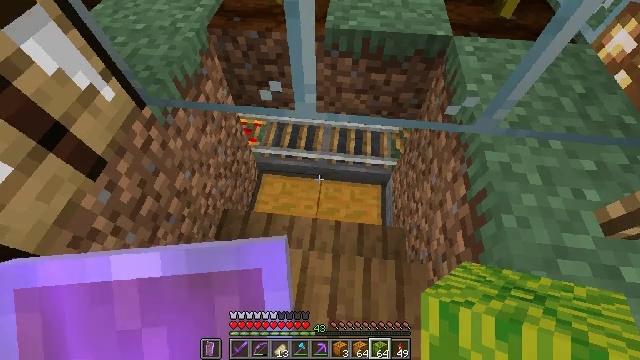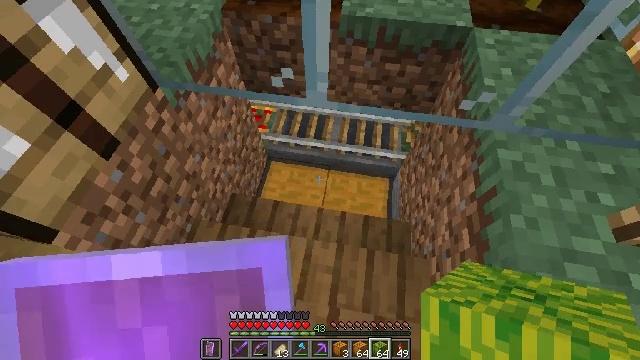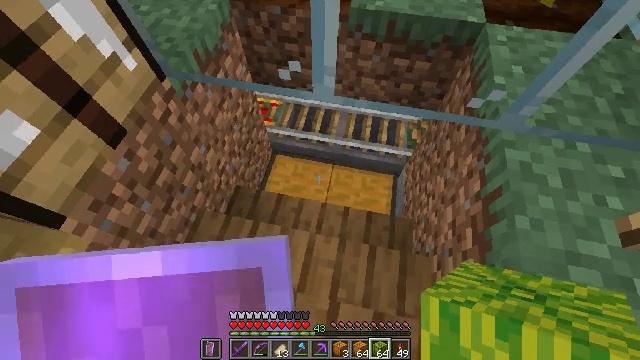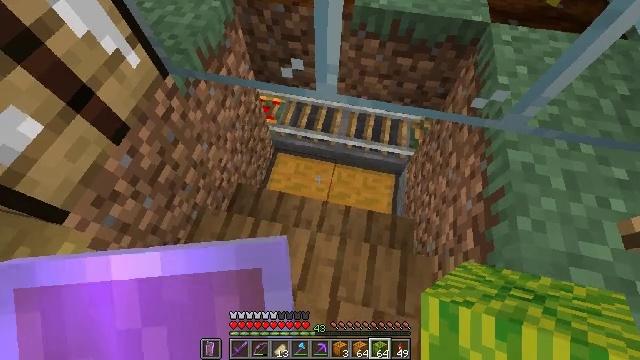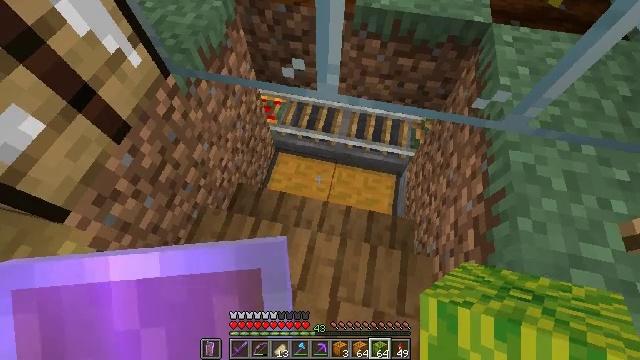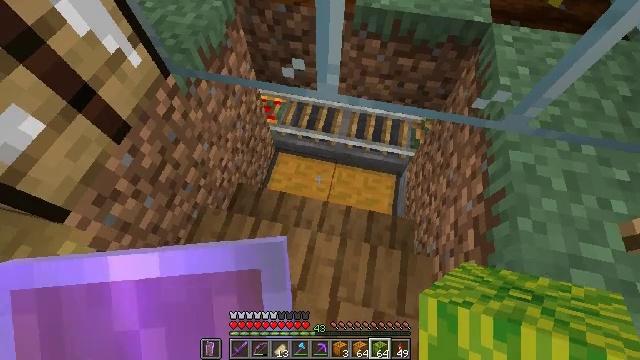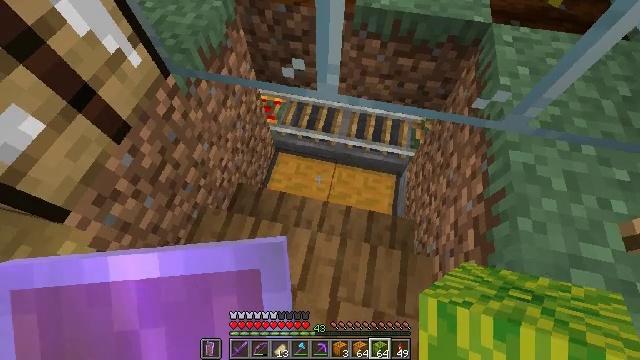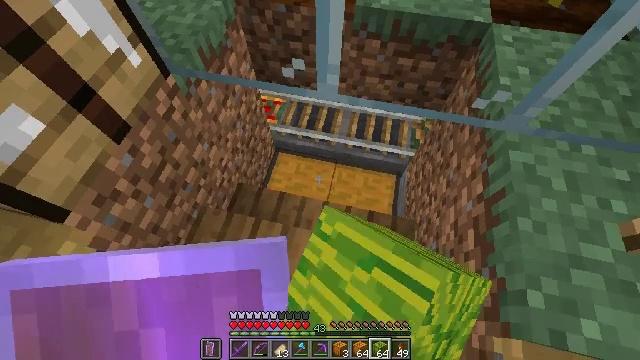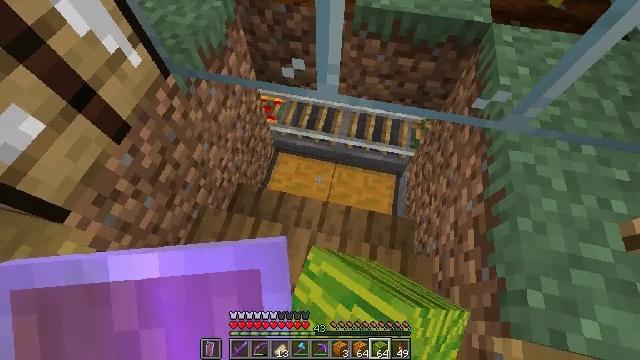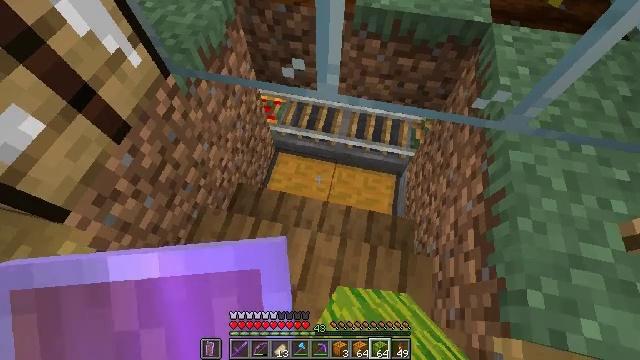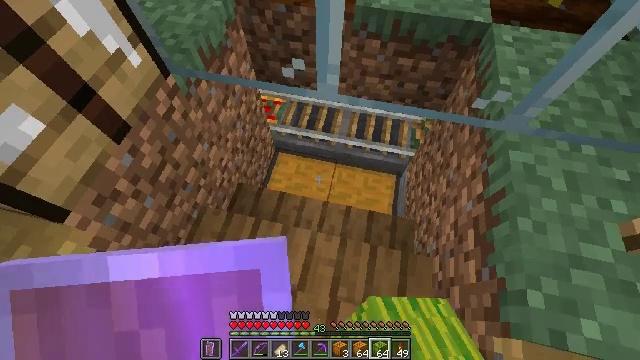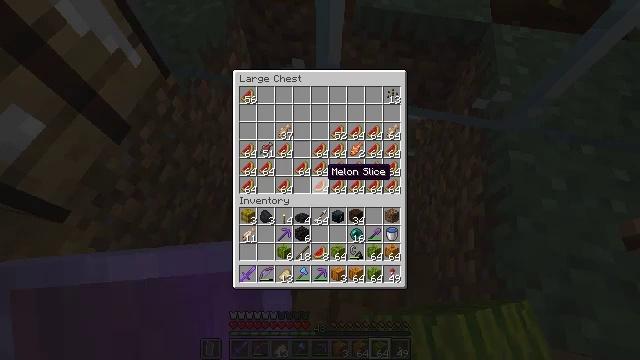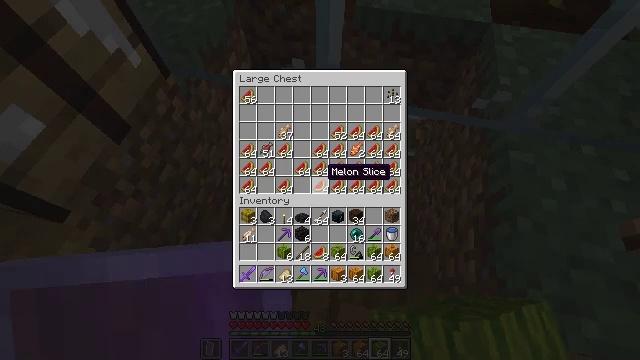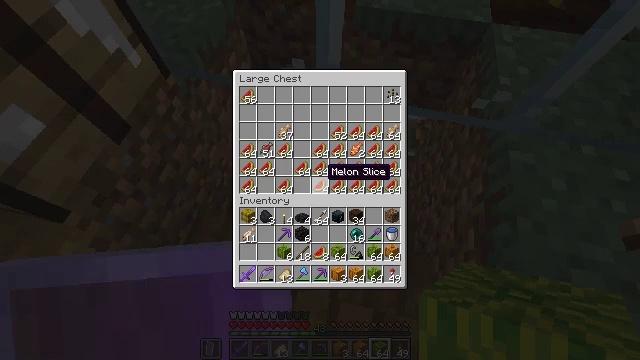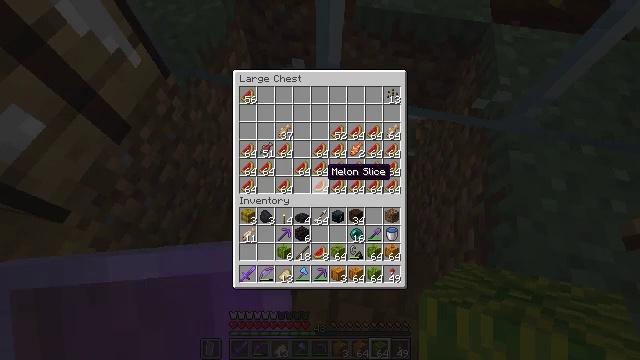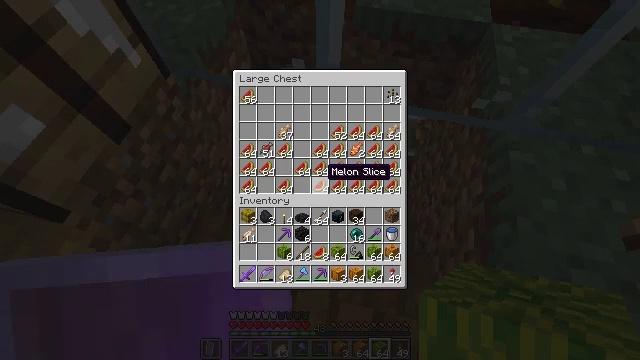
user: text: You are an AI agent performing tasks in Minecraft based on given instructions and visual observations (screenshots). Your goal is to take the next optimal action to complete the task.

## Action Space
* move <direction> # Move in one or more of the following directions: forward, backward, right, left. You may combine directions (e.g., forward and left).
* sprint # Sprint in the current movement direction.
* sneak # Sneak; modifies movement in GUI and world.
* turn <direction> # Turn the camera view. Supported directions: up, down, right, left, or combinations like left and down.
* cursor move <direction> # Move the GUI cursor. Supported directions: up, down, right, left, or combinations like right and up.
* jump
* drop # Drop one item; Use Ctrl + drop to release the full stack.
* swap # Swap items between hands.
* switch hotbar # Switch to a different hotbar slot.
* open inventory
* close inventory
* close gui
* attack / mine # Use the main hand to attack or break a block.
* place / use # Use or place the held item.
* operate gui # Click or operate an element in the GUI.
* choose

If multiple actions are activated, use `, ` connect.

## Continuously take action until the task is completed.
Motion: motion action
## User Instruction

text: Interact with the crafting table to obtain the melon.
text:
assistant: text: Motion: turn left and down
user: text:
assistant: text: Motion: turn left and down
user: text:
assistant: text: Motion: no_op
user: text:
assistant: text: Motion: no_op
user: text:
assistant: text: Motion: no_op
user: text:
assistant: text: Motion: use / place
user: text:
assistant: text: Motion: use / place
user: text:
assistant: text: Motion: use / place
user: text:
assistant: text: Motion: no_op
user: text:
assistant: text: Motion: no_op
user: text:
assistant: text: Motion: no_op
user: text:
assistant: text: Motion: no_op
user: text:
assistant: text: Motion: no_op
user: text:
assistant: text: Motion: no_op
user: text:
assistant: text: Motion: no_op
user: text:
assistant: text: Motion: no_op
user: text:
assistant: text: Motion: no_op
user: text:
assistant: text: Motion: no_op
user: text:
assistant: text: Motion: no_op
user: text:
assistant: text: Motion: no_op
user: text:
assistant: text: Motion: no_op
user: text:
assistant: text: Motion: turn up
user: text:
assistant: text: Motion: no_op
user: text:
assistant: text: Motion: no_op
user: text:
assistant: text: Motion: no_op
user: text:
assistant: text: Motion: no_op
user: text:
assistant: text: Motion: no_op
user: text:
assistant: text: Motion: no_op
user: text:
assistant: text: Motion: no_op
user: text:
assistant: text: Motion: no_op